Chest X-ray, PA view. Patient: 37 years old, sex F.
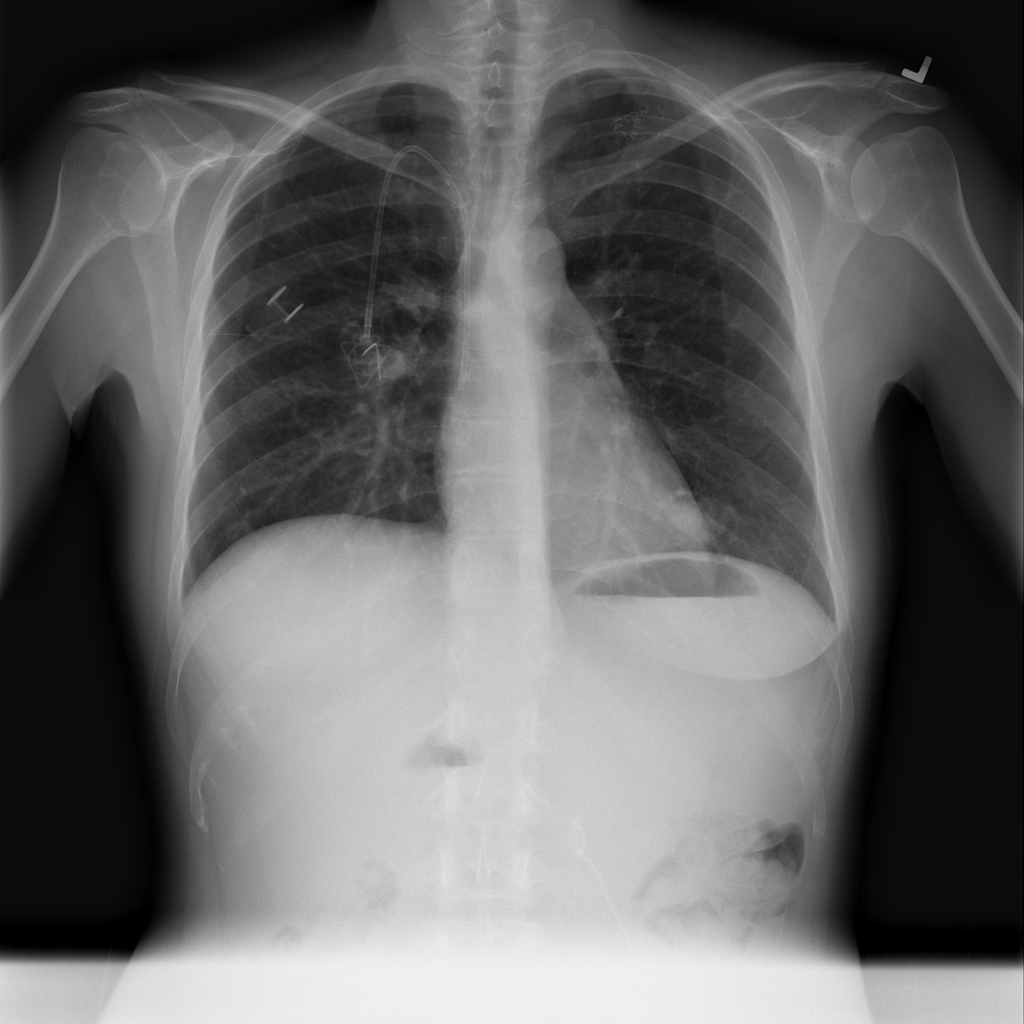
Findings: No Finding